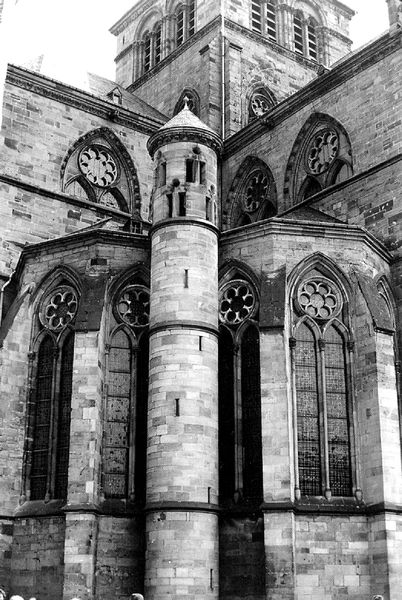
Titel: Liebfrauenkirche in Trier
Standort: Trier, Liebfrauenkirche (EU - D - RP)
Schlagwörter: gott, weiß, blume, fenster, glas, grau, schwarz, dach, gebäude, hochformat, alt, stein, steine, kirche, gotik, turm, dächer, giebel, mauer, ziegel, detail, foto, fotografie, bögen, kloster, religion, türmchen, dom, schwarzweiß, glasmalerei, rosette, spitzbögen, mauern, chor, abtei, sakral, christentum, rosetten, masswerk, bauwerk, romanisch, vierungsturm, kirchenfenster, trier, lancettfenster, ckchen, rtzjuki, klöä, kkkkkkkkkkkkk